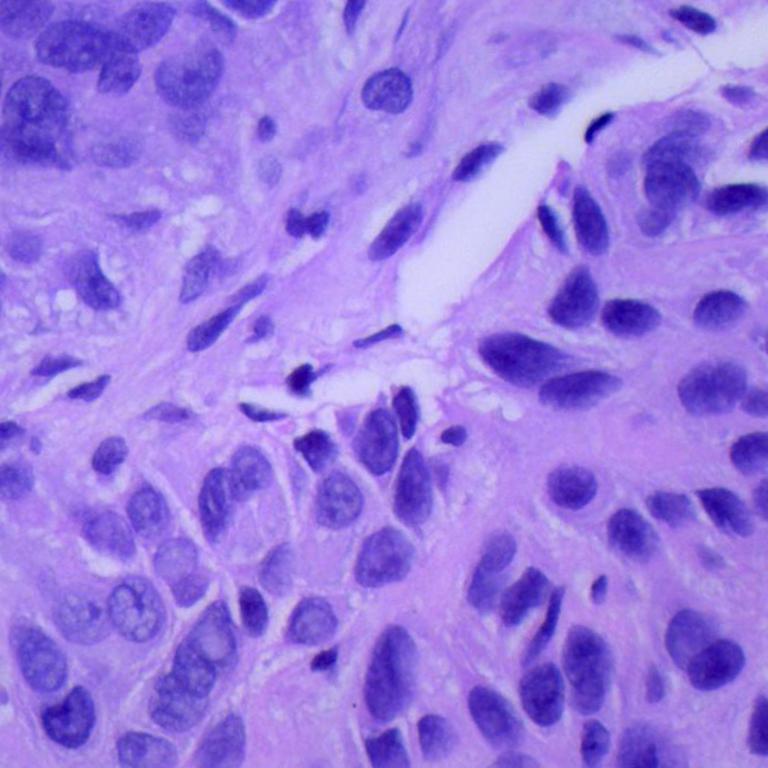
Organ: lung
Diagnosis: squamous carcinomas